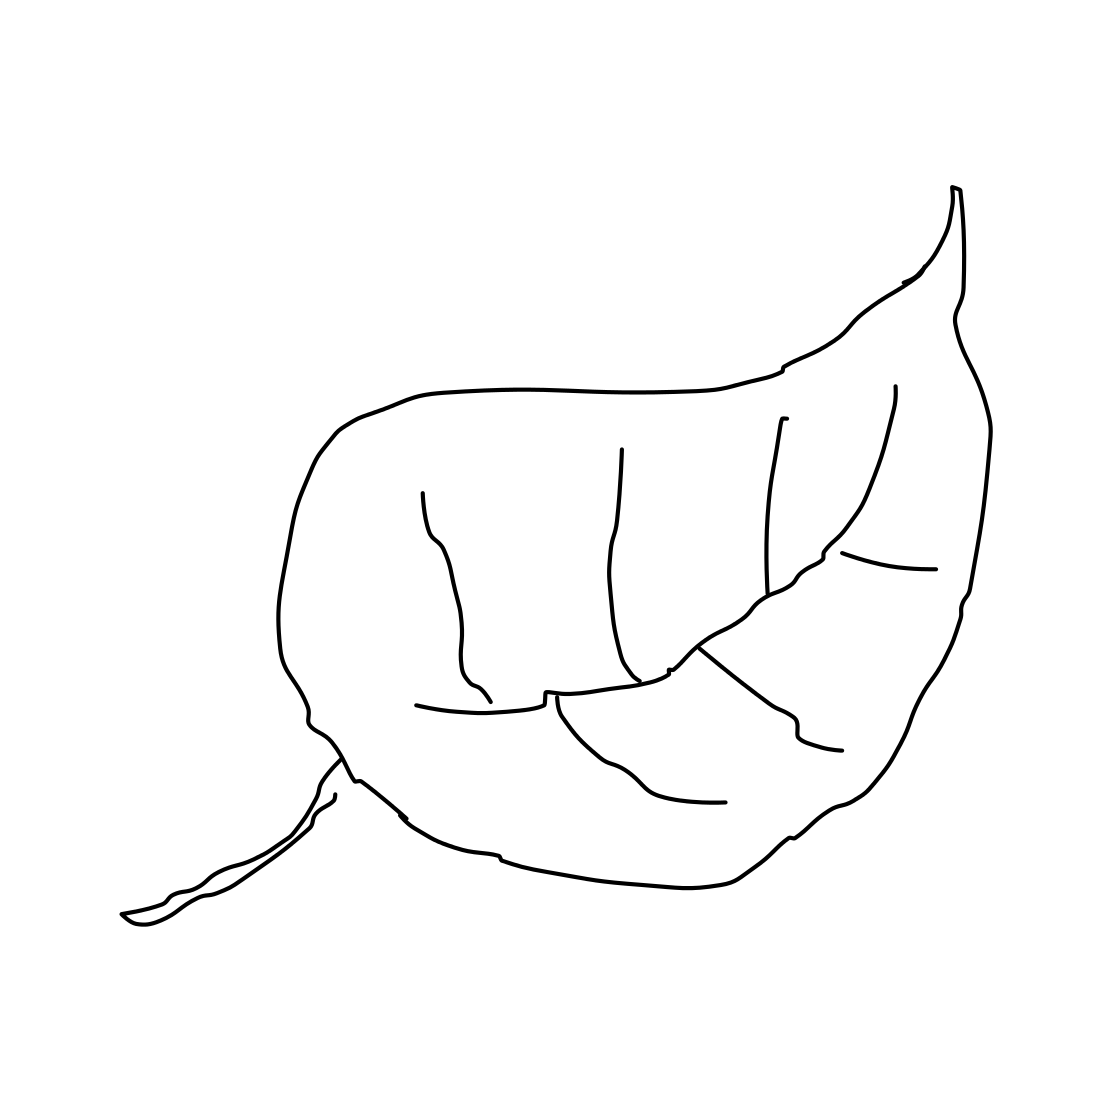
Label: leaf